【题型】填空题　【知识点】平面几何　【难度】medium
如图，在$\text{Rt}\triangle ABC$中，$\angle ACB = 90^\circ$，$\tan B = \frac{3}{4}$，$AC = 6$，$D$是斜边$AB$上任意一点，点$E$、$F$分别是$\triangle ACD$、$\triangle BCD$的重心，那么四边形$CEDF$的面积是\underline{\quad\quad}.

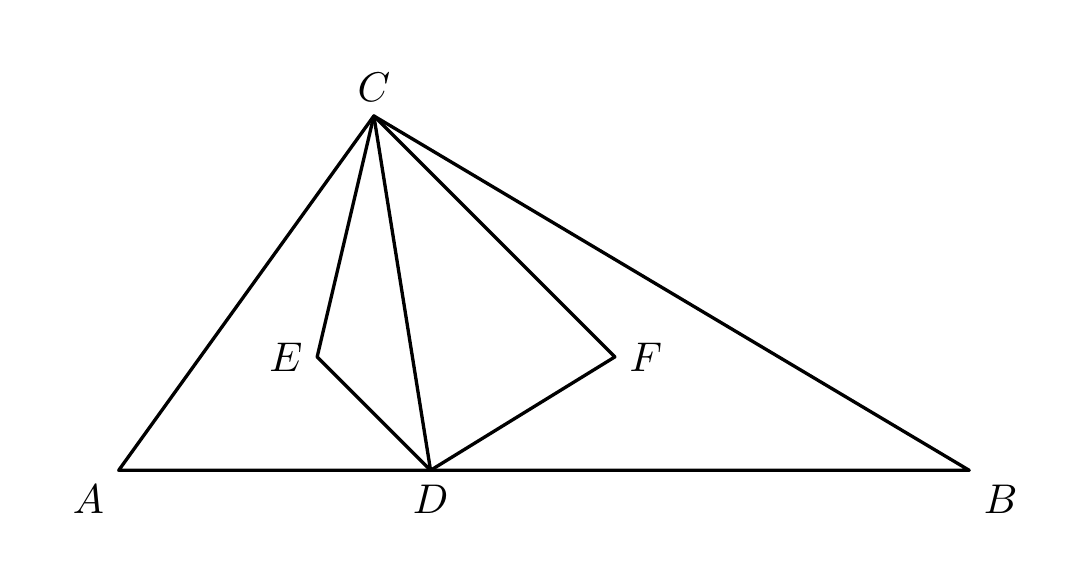
【解答】
\textbf{【答案】} 8

\vspace{0.3cm}

\textbf{【分析】} 本题考查解直角三角形，三角形的重心，先求出$BC$的长，进而得出$\triangle ABC$的面积，再分别连接$AE$，$BF$并延长，根据重心的性质得出它们与$CD$的交点为同一点，最后得出$\triangle CDE$及$\triangle CDF$的面积分别为$\triangle ACD$和$\triangle BCD$面积的$\frac{1}{3}$即可解决问题.

\vspace{0.3cm}

\textbf{【详解】} 解：在$\text{Rt}\triangle ABC$中，$\tan B = \frac{AC}{BC} = \frac{3}{4}$，$AC = 6$.

\[
\therefore BC = 8,
\]

\[
\therefore S_{\triangle ABC} = \frac{1}{2} AC \cdot BC = \frac{1}{2} \times 6 \times 8 = 24,
\]

\[
\therefore S_{\triangle ACD} + S_{\triangle BCD} = 24.
\]

连接$AE$，$BF$并延长，分别交$CD$于点$M$，$N$，

$\because E$，$F$分别为$\triangle ACD$和$\triangle BCD$的重心，
$\therefore$ 点$M$为$CD$中点，点$N$为$CD$中点，
$\therefore M$，$N$重合.

$\because$ 点$E$为$\triangle ACD$的重心，
$\therefore AE = 2EM$，
$\therefore S_{\triangle ADE} = 2S_{\triangle DEM}$，$S_{\triangle ACE} = 2S_{\triangle CEM}$，
$\therefore S_{\triangle CDE} = \frac{1}{3} S_{\triangle ACD}$.

同理可得，$S_{\triangle CDF} = \frac{1}{3} S_{\triangle BCD}$，

\[
\therefore S_{\triangle CDE} + S_{\triangle CDF} = \frac{1}{3} (S_{\triangle ACD} + S_{\triangle BCD}) = \frac{1}{3} \times 24 = 8.
\]

即四边形$CEDF$的面积为$8$.

故答案为：$8$.
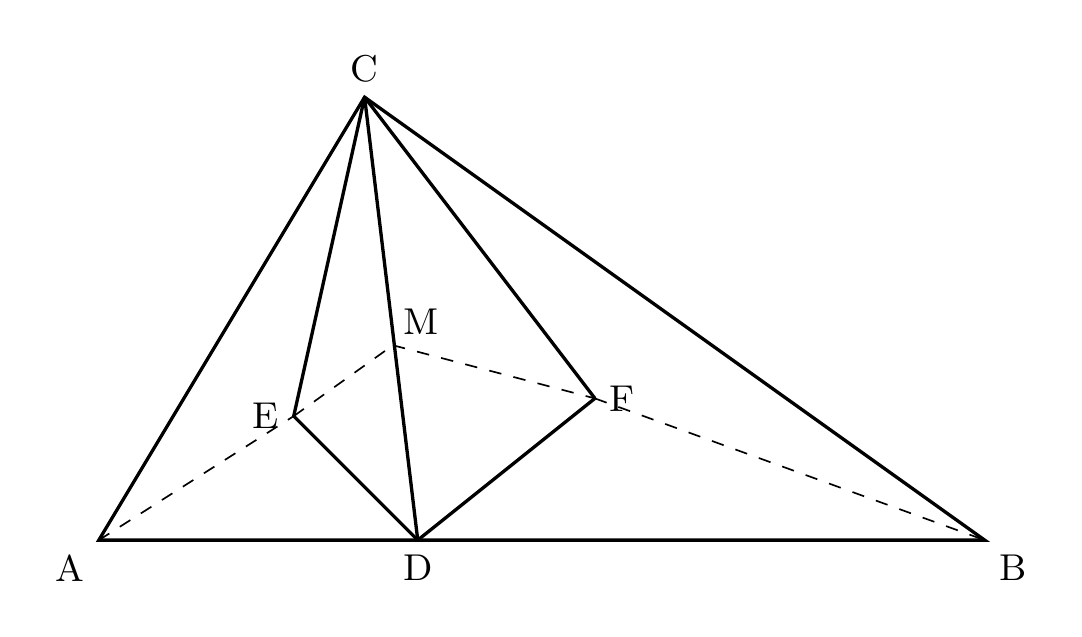